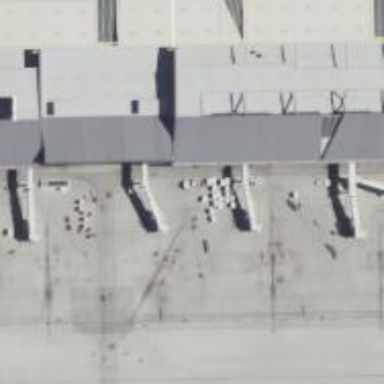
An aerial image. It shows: Airport gate.